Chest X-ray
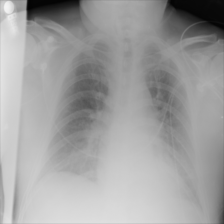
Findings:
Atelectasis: positive
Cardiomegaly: negative
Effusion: negative
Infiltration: negative
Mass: negative
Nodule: negative
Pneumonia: negative
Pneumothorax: negative
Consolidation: negative
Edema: negative
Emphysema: negative
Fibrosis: negative
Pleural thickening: negative
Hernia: negative